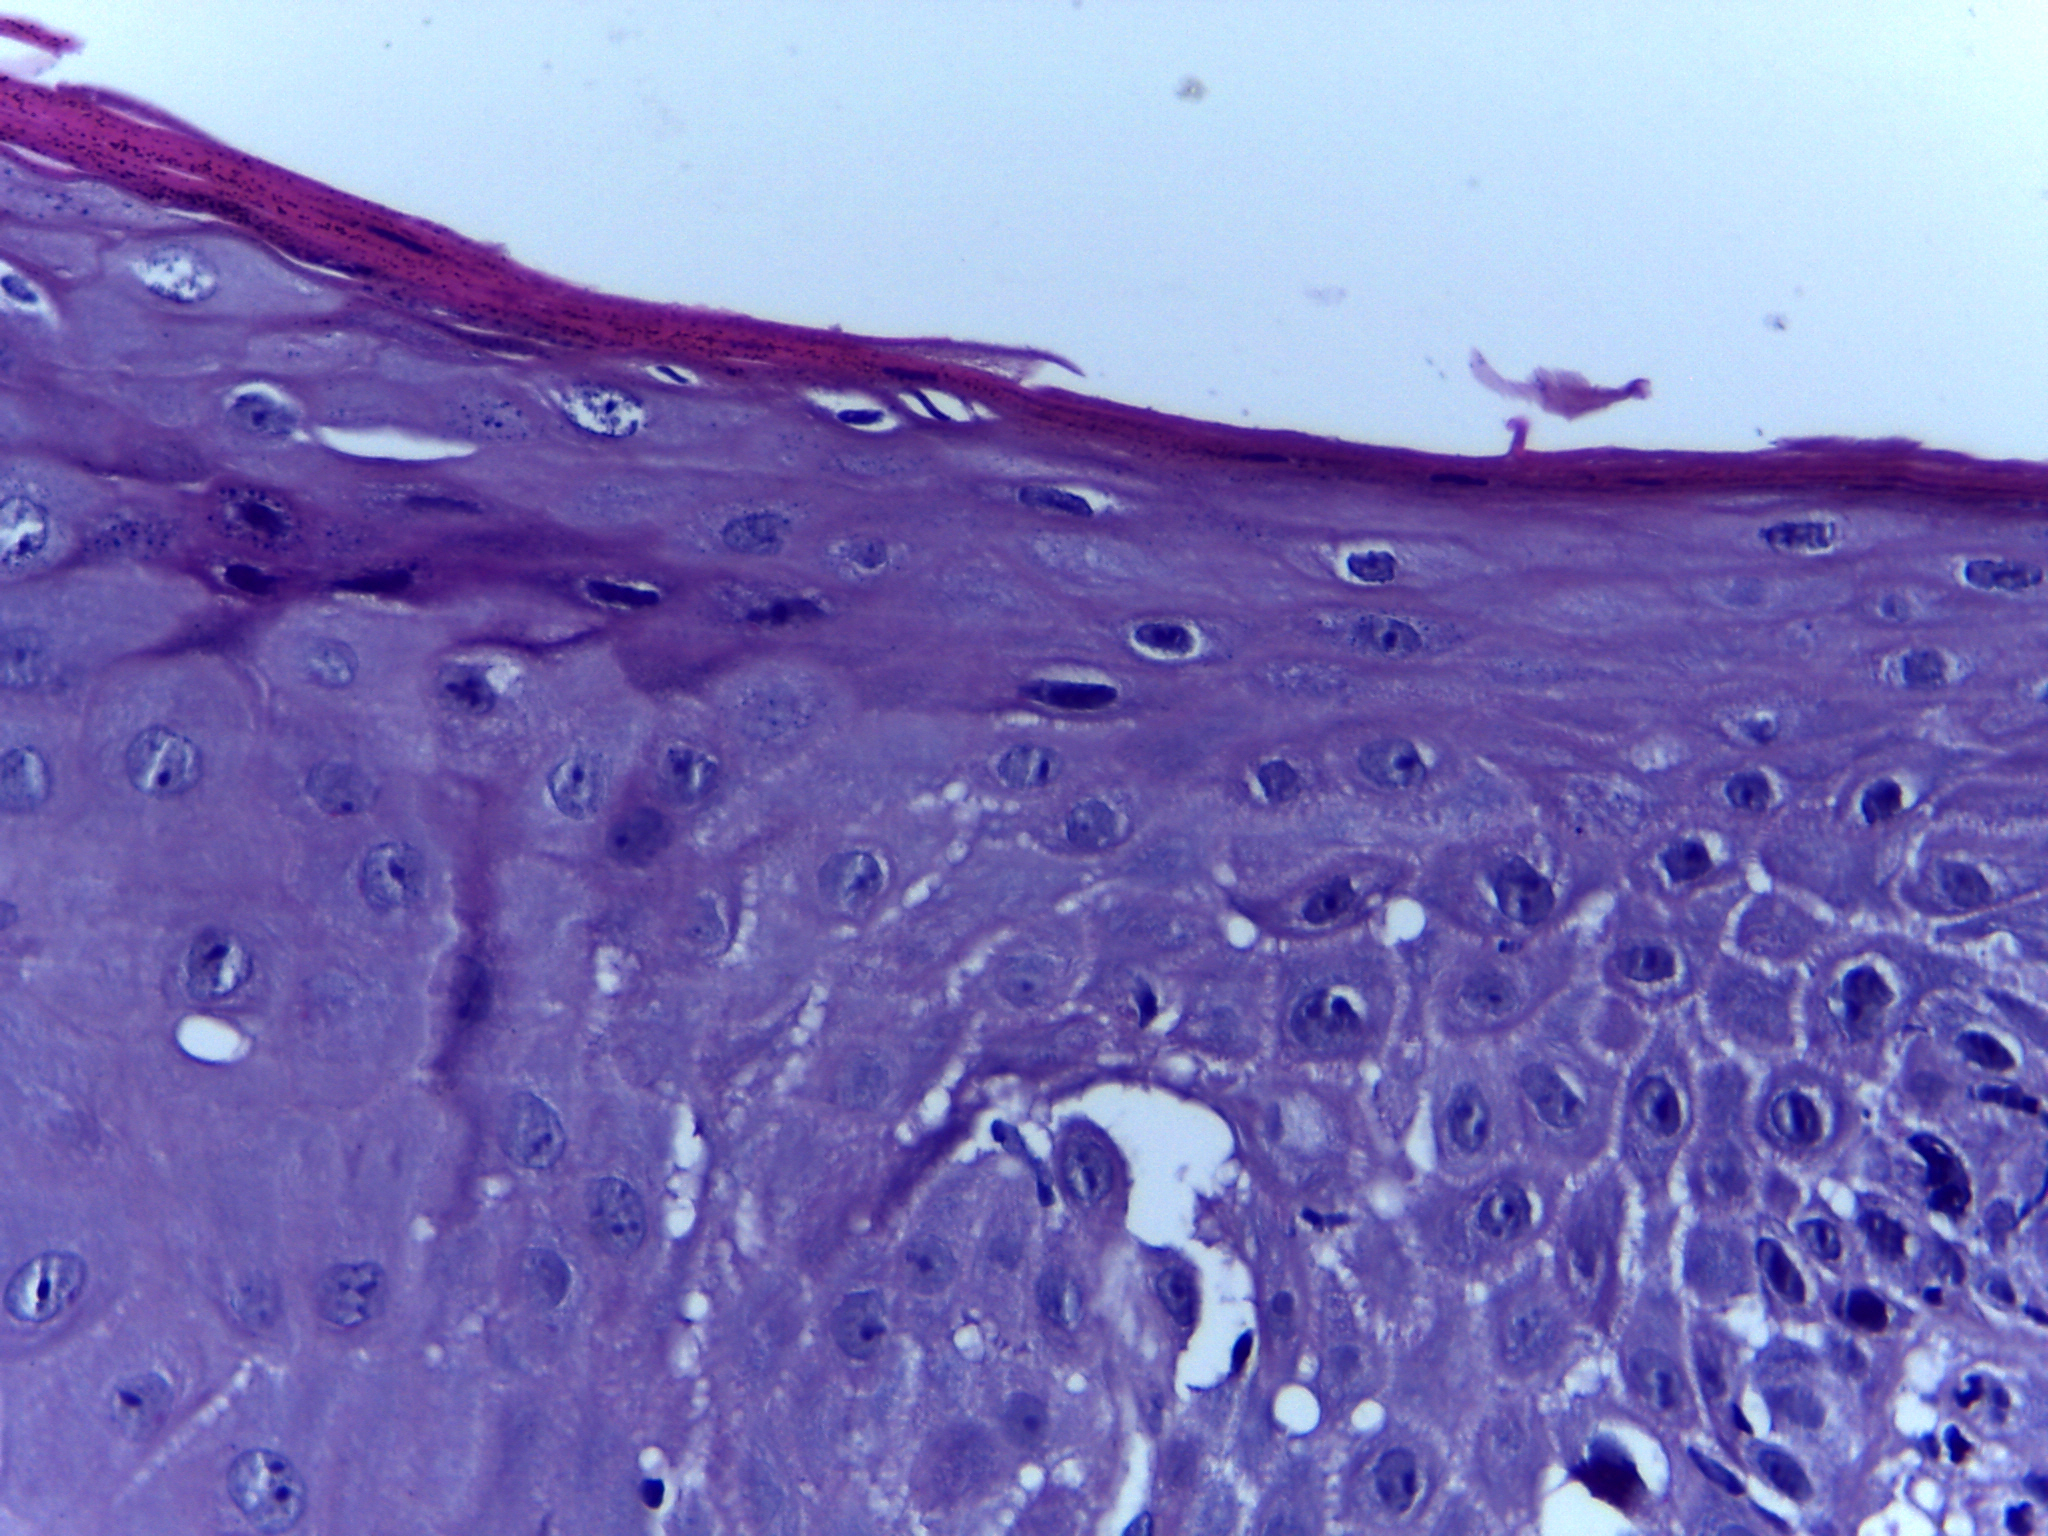
Diagnosis: OSCC